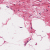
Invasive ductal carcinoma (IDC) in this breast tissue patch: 0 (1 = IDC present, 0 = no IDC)